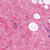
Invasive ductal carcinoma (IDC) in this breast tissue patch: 0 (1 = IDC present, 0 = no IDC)